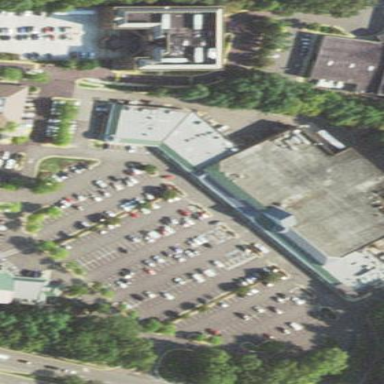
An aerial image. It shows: Commercial building housing supermarket.